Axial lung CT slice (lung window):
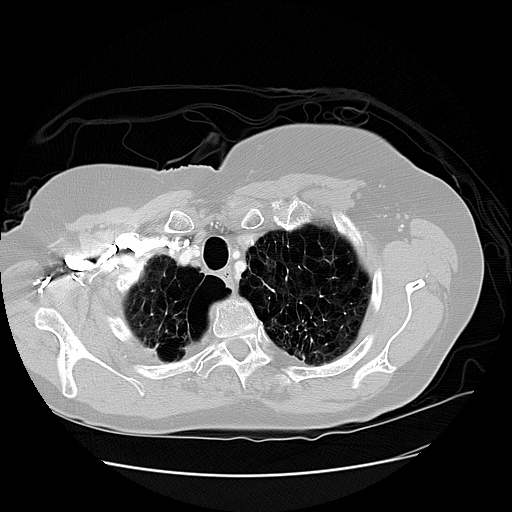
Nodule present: no